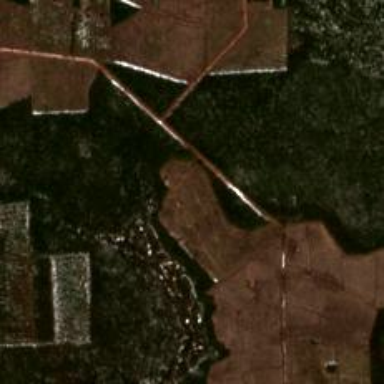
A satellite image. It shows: Logging area.